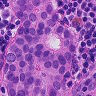
Metastatic tissue present: yes